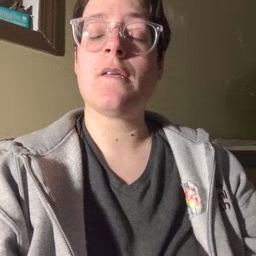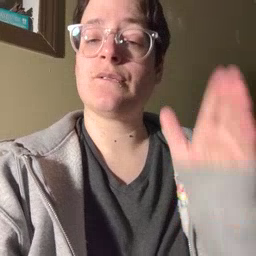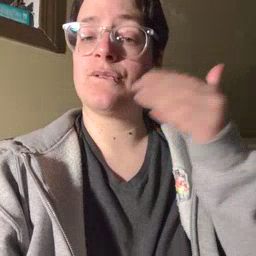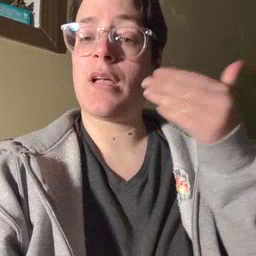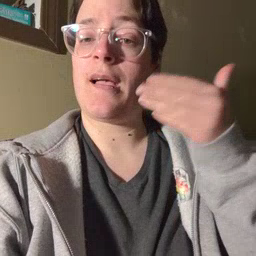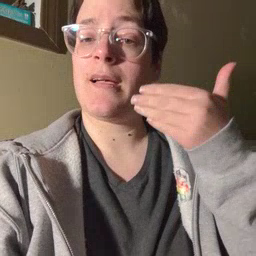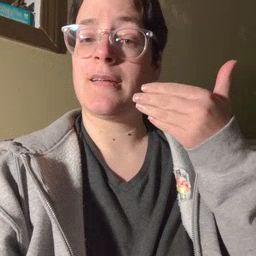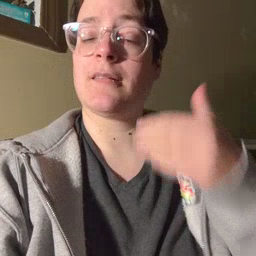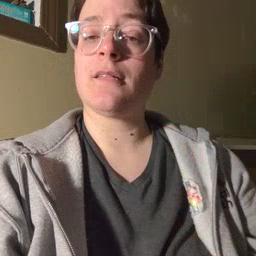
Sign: flag